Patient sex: M
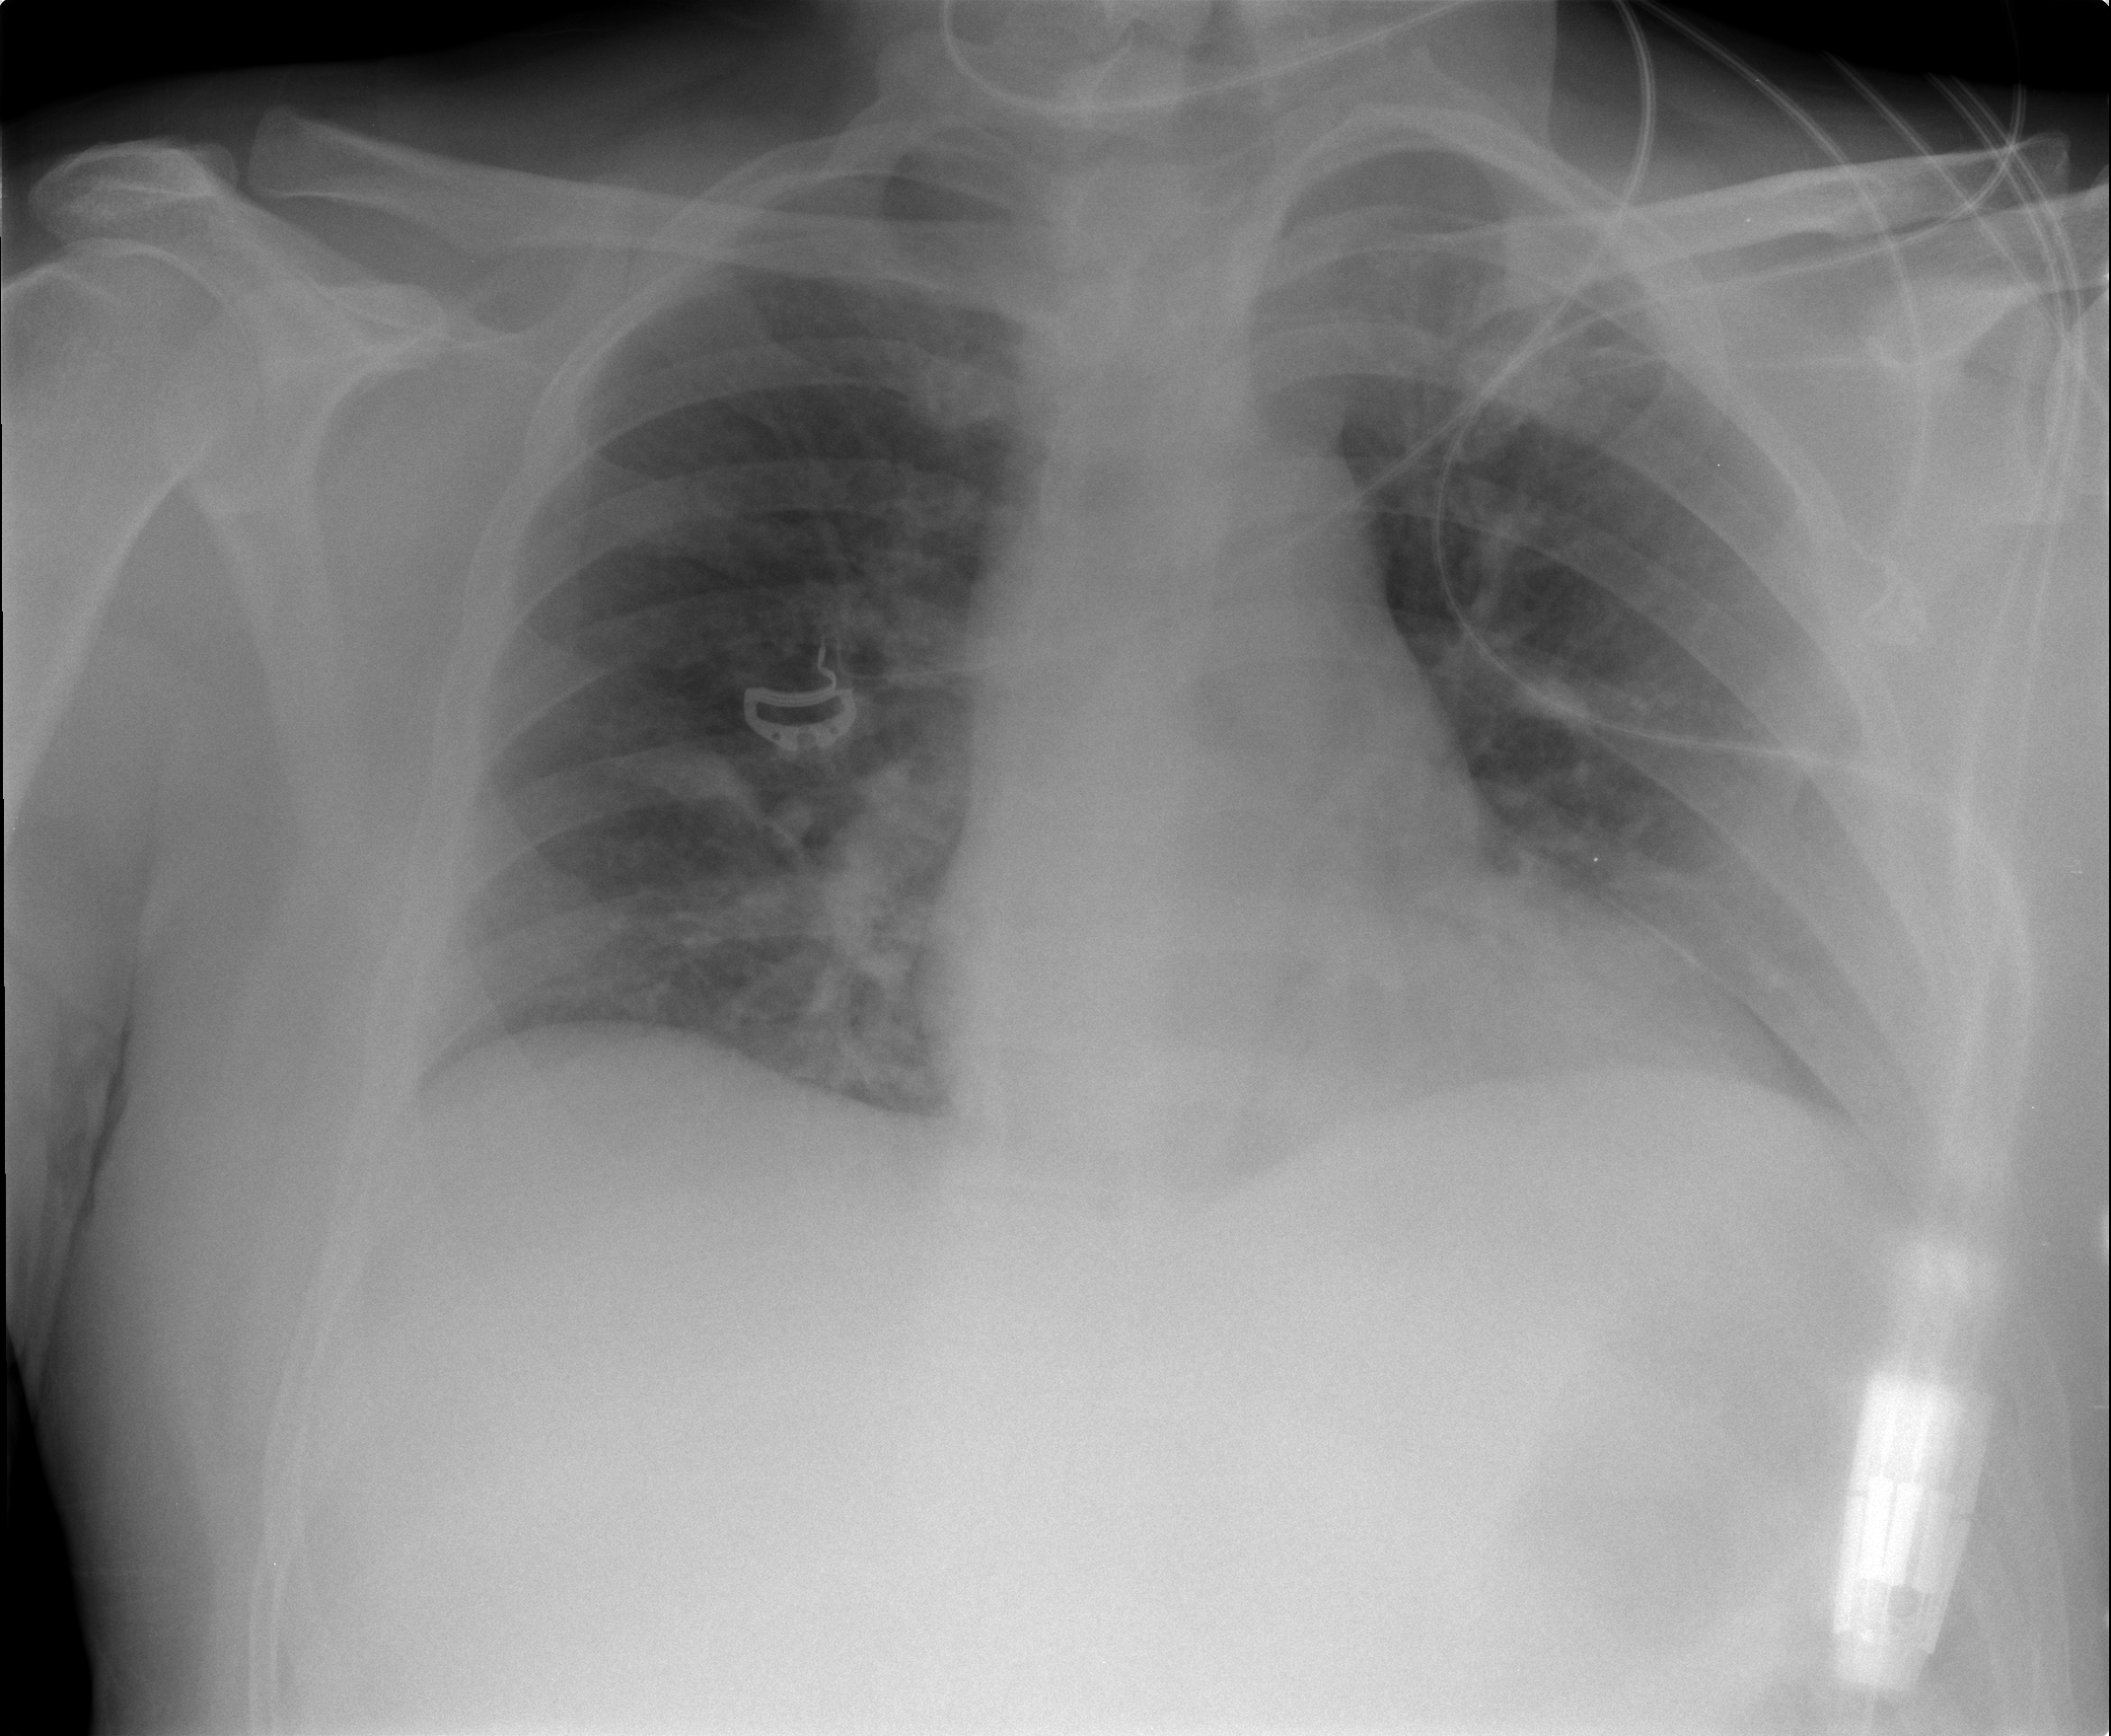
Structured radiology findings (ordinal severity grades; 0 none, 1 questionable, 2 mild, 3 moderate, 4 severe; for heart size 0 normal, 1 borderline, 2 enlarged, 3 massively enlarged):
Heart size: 0
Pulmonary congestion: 0
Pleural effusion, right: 0
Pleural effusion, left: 0
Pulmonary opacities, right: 2
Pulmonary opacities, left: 3
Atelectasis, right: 2
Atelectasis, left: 2